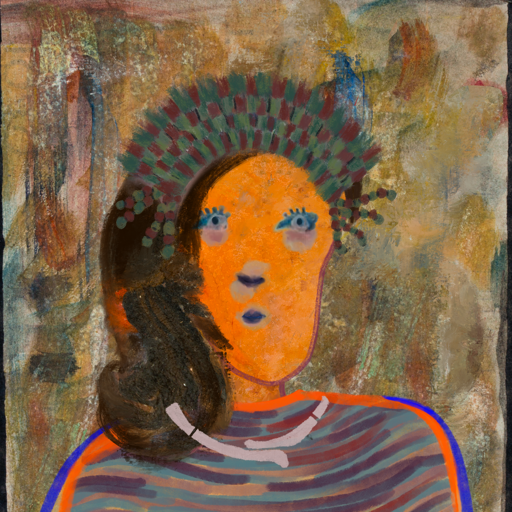
Background: Pipe, Head And Neck Front: Hypocrite, Face Front: Hill_Girl, Bust: Experience, Hair Front: Gypsy_Queen, Head Accessory: After_Raid_Crown, Second Necklace: Blank, Necklace: Hypocrite_2, Baby: Blank